Aerial crown-view tile of a tropical tree (Barro Colorado Island, Panama), acquired 20241112:
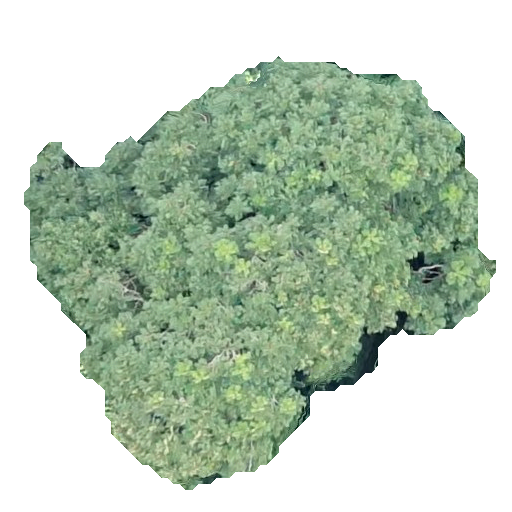
Species: Jacaranda copaia
GBIF accepted scientific name: Jacaranda copaia
Crown area: 202.453 m²